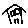
Label: house